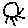
Label: sun